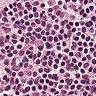
Metastatic tissue present: no